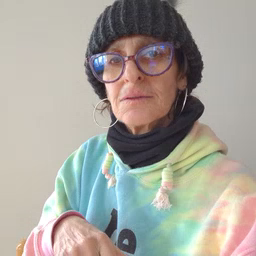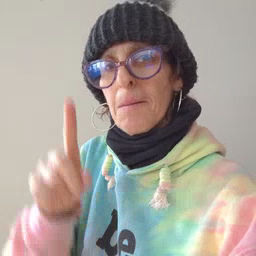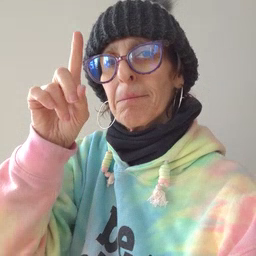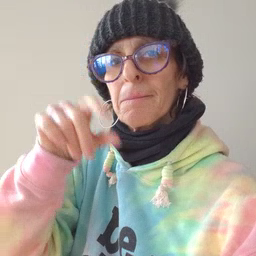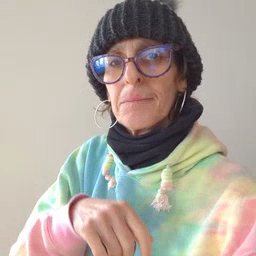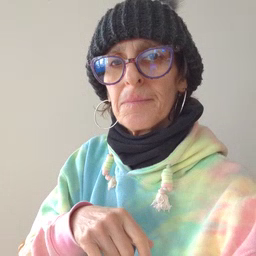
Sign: up